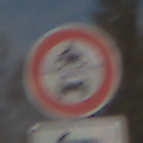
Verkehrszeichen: VerbotKraftfahrzeuge
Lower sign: RichtungsangabeDurchPfeile2
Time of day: Midday
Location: Outdoor (Suburban)
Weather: PartlyCloudy
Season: NotSpecified
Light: Natural